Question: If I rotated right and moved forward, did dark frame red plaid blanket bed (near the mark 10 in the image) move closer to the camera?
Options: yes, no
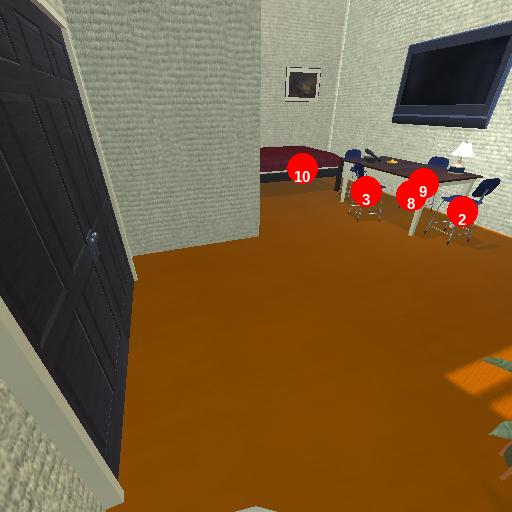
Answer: yes